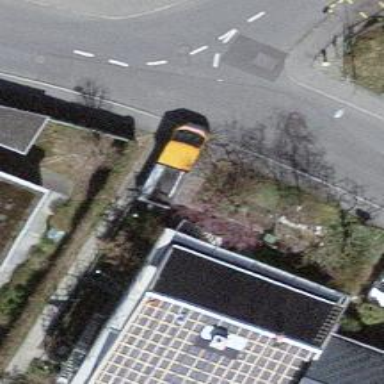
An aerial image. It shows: Kerb barrier.